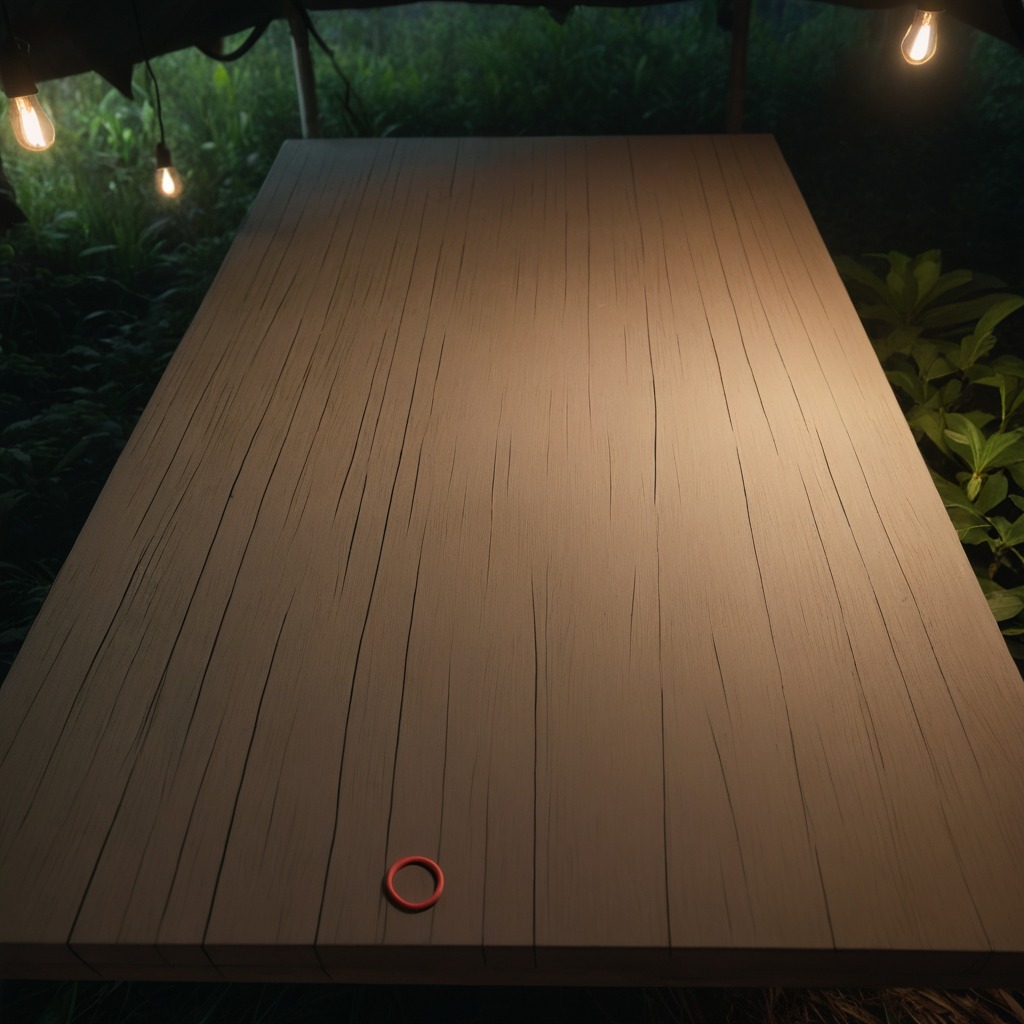
A rubber O-ring is lying on a wooden table inside a jungle field workshop tent at night.